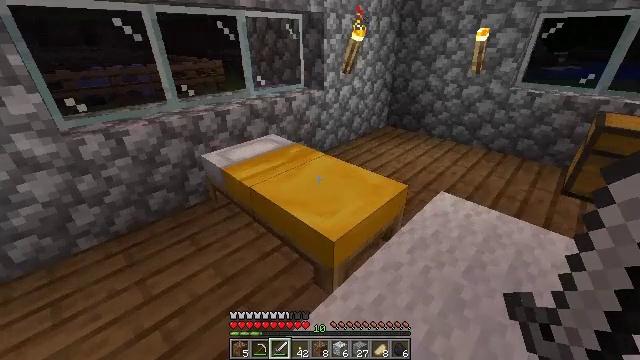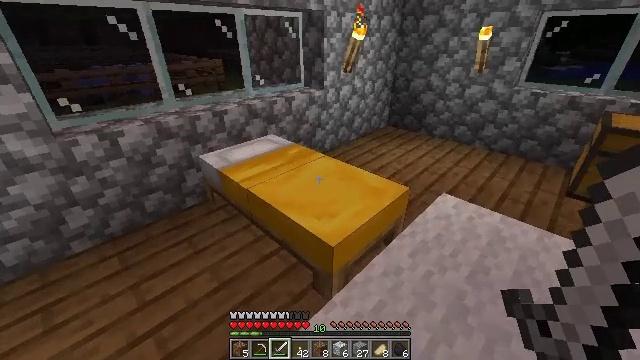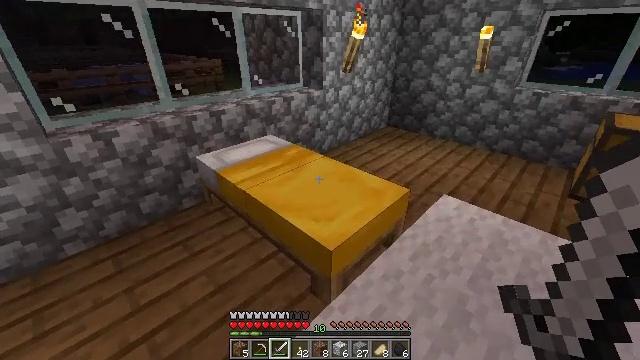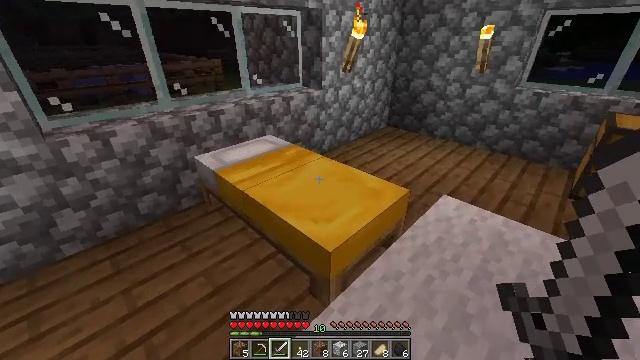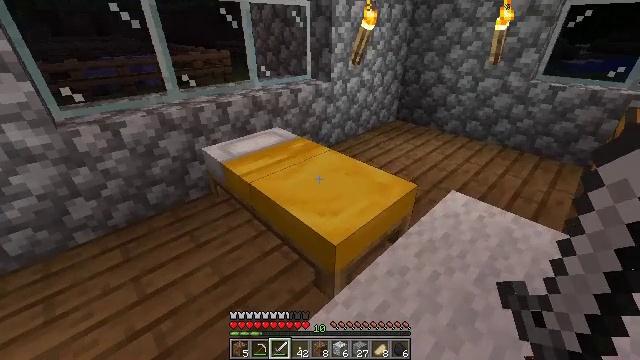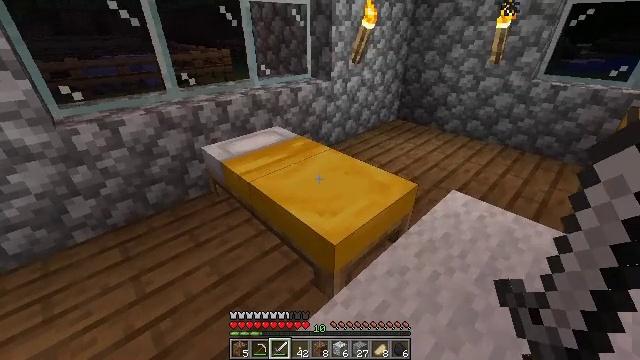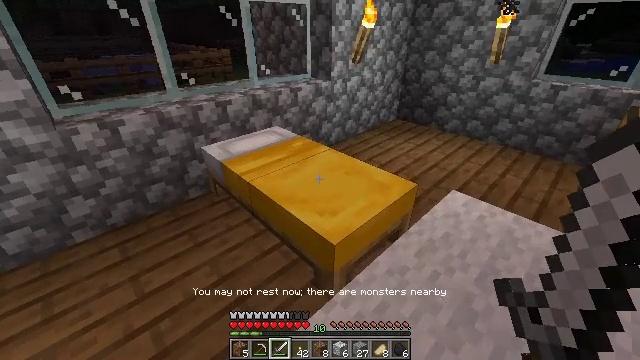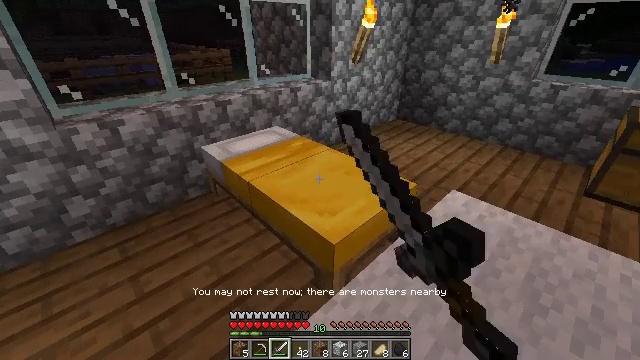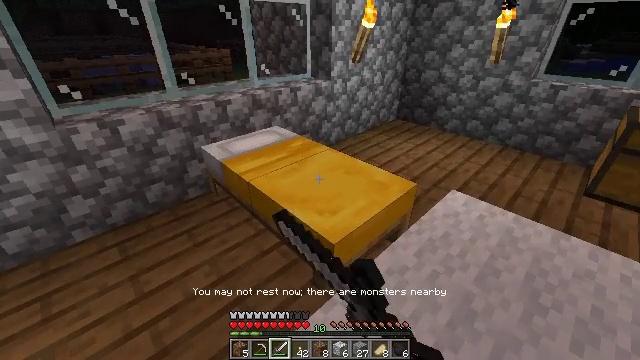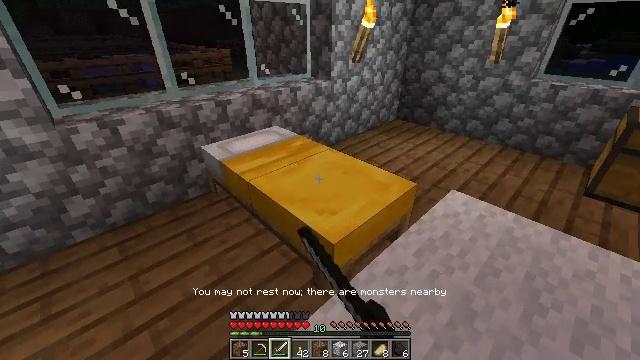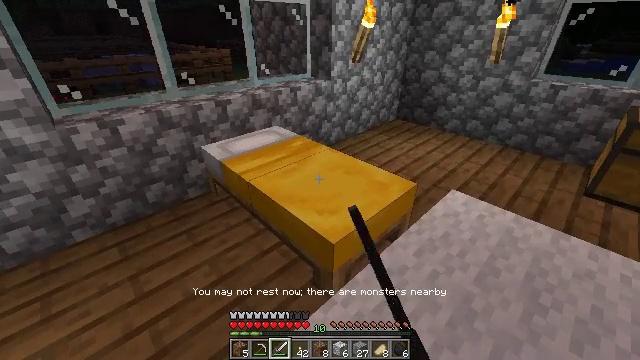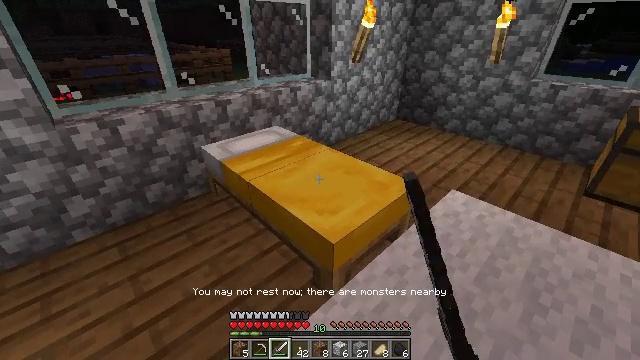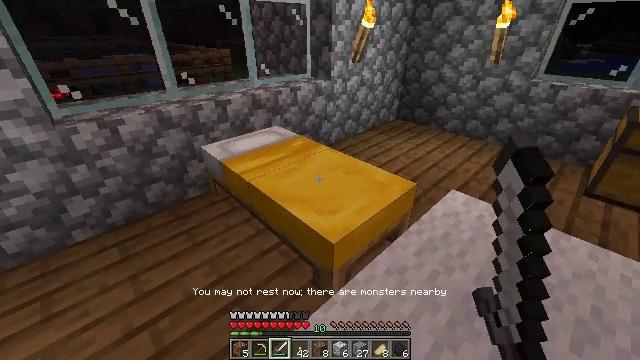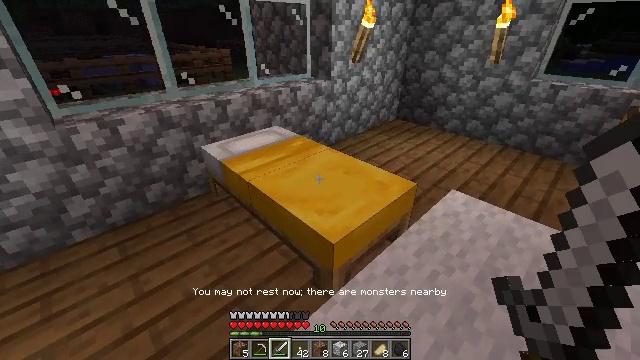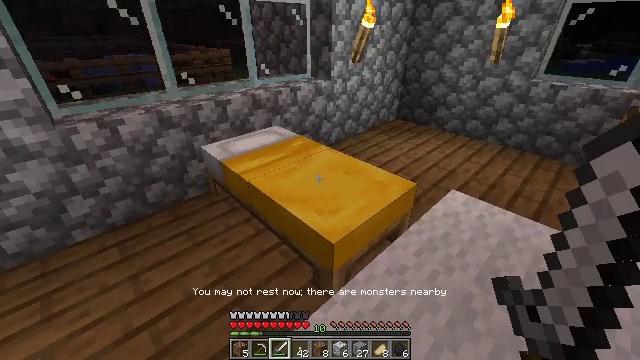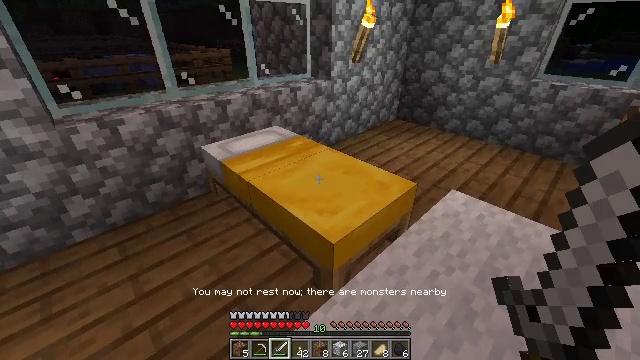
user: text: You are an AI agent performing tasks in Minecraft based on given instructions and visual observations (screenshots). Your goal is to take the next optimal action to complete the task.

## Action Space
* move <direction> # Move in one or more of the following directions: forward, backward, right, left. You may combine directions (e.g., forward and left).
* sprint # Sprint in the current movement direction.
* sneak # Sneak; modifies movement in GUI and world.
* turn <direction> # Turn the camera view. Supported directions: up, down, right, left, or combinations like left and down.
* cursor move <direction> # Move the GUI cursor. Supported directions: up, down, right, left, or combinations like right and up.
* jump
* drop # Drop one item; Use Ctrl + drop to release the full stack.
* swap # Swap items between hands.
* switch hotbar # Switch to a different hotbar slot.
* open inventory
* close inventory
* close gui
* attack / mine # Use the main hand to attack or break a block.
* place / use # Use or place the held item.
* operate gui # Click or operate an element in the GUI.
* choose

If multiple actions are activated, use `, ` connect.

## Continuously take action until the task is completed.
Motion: motion action
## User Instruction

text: Combine gold and redstone to craft a clock.
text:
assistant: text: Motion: use / place
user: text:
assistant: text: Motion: use / place
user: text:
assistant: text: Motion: use / place
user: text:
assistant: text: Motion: turn left and down
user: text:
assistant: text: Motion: no_op
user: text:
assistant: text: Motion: no_op
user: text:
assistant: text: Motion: no_op
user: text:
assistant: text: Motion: no_op
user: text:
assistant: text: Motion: no_op
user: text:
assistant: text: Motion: no_op
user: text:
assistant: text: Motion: no_op
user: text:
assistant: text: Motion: no_op
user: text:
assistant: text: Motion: no_op
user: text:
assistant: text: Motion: no_op
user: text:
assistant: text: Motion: no_op
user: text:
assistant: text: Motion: no_op
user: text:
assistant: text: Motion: move right
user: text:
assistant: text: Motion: move right, turn left and up
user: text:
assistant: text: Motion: move right, turn left and up
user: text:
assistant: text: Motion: move right, turn left and up
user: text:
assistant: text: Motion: move right, turn left and up
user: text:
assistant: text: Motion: move right, turn left and up
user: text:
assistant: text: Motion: move right, turn left and up
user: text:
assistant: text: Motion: move right, turn left and up
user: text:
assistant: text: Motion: move right
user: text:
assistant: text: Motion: turn left
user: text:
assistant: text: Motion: no_op
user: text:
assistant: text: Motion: no_op
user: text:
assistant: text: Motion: no_op
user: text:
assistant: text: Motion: no_op